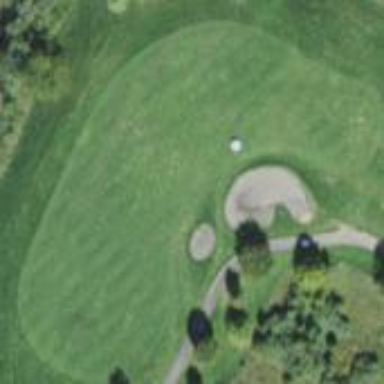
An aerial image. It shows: Golf fairway with grass surface.